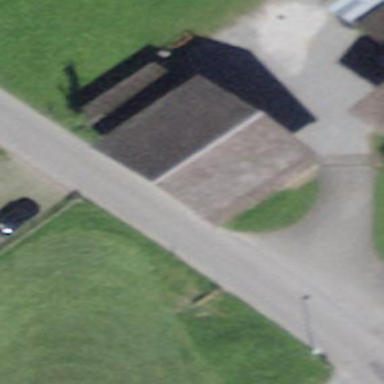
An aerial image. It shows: Rural barn.